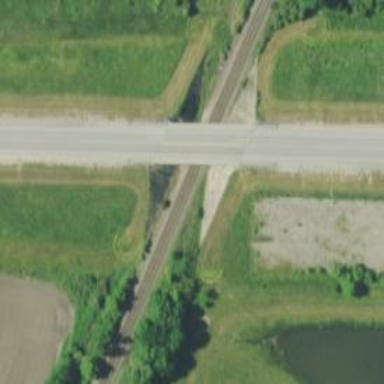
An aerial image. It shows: Secondary road with bridge.